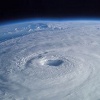
Label: cloud